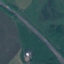
Label: Highway